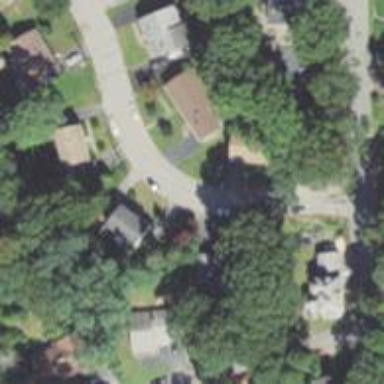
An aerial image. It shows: Residential driveway.